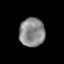
Tissue: prostate
Cell type: Epithelial cells
Senescence score: 0.333
Nuclear area (px): 713
Mean DAPI intensity: 138.616